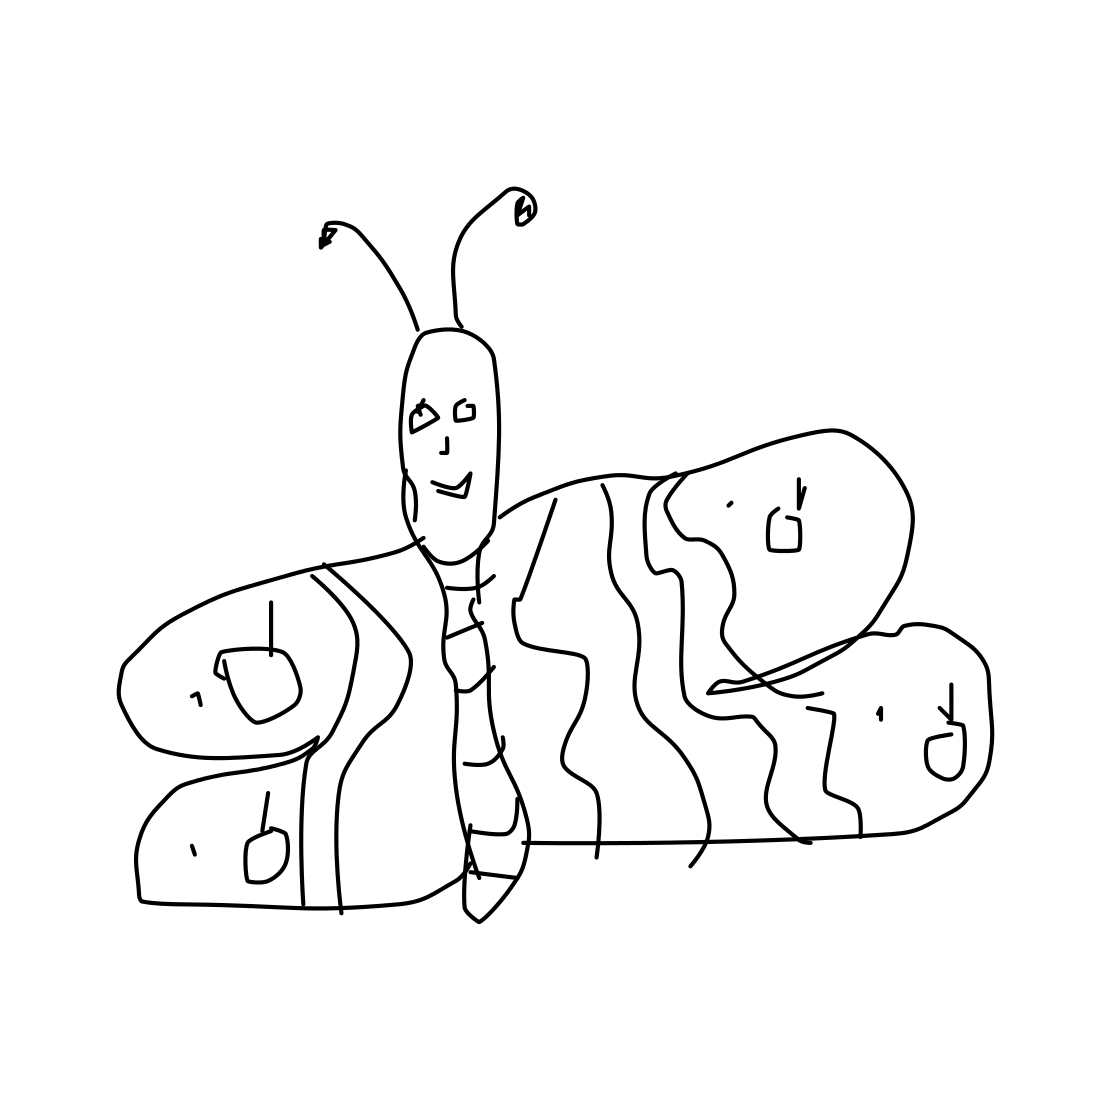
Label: butterfly